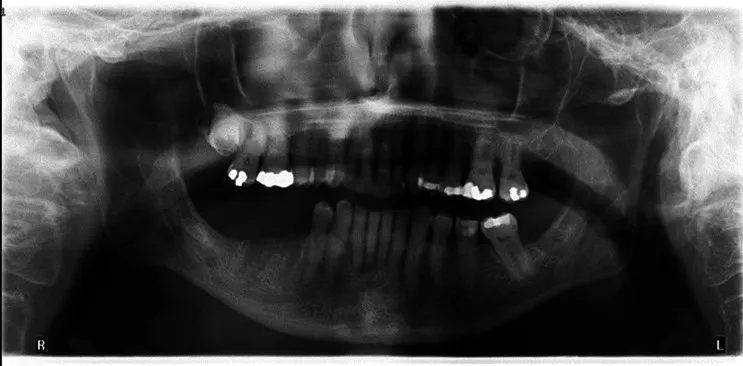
Axial slice CT facial bones and neck infused demonstrating areas of osteolysis with intramedullary gas formation. Appearance is concerning for osteomyelitis with cellulitis and areas of osteonecrosis originating from the site of extracted teeth in the lower right mandible.
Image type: radiology (x_ray)